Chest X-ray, AP view. Patient: 55 years old, sex M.
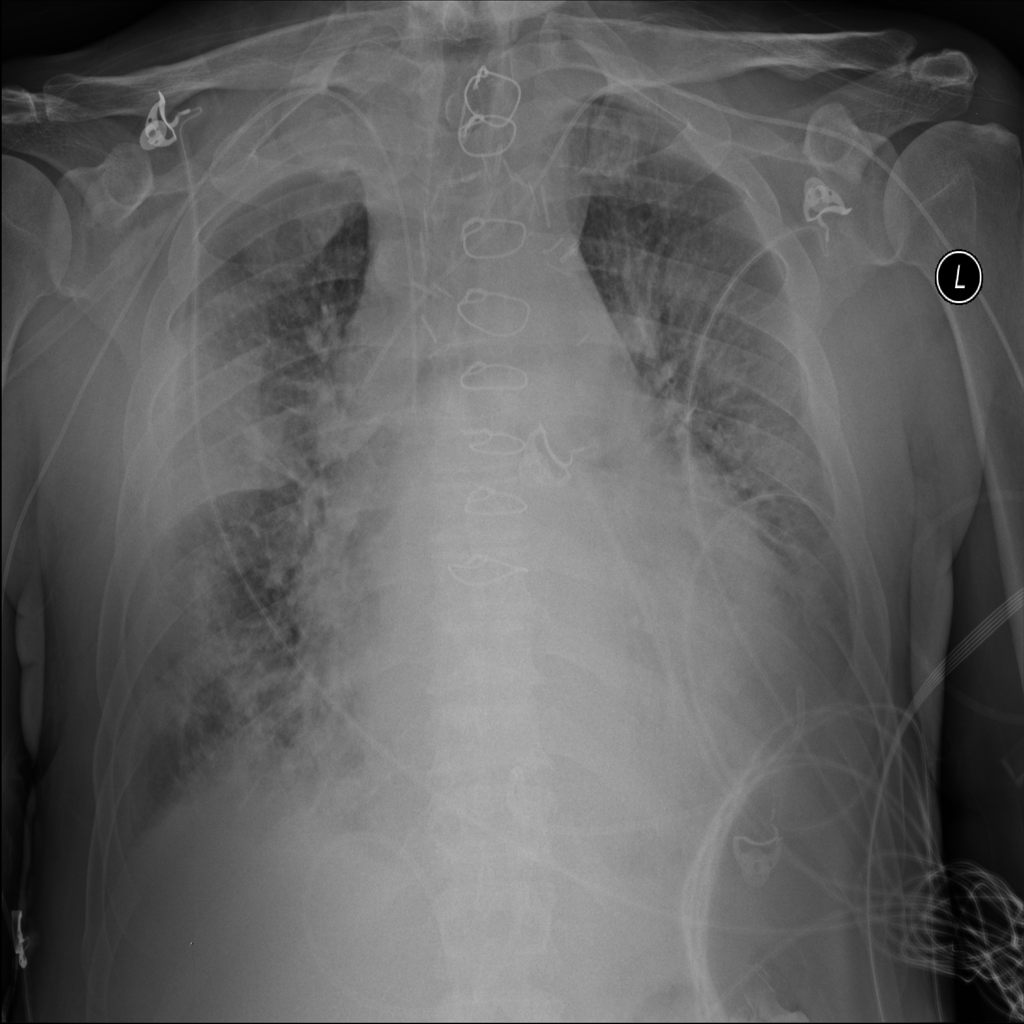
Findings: Consolidation, Effusion